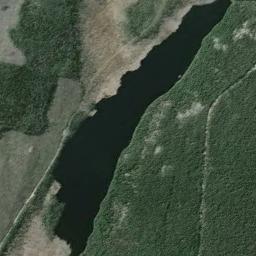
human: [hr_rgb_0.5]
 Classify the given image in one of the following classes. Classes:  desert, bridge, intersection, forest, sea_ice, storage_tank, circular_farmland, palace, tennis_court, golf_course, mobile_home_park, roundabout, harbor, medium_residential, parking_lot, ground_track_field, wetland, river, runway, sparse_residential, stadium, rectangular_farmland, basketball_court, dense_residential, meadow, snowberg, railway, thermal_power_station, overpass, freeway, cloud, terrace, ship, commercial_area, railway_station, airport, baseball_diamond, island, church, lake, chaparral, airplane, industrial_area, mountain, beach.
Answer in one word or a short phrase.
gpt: lake